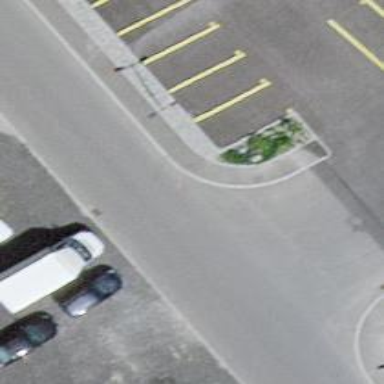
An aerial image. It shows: Sidewalk.